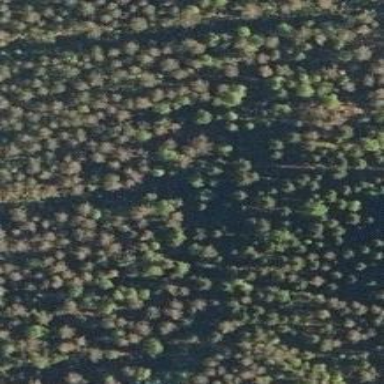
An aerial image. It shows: Woodland consisting mainly of needle-leaved trees.